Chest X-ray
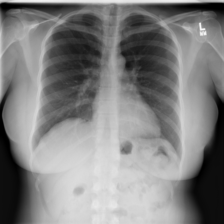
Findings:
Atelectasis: negative
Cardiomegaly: negative
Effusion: negative
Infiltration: negative
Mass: negative
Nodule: negative
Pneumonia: negative
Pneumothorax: negative
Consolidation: negative
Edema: negative
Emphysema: negative
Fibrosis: negative
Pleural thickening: negative
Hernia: negative